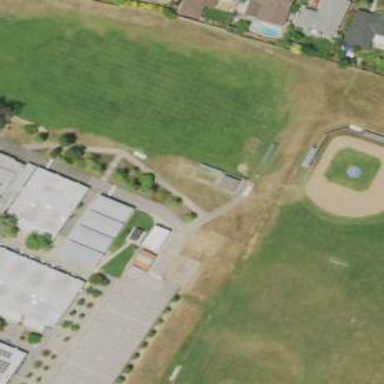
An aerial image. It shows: Baseball pitch for leisure land.